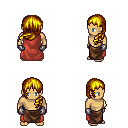
a pixel art fantasy rpg character, male body template, human, tanned skin, maroon cape, robe skirt, blonde left-swept hairstyle, metal gloves, four views (front, back, left, right), 2x2 character sprite sheet, small pixel art, hard edges, no anti-aliasing